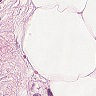
Metastatic tissue present: no